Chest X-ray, AP view. Patient: 17 years old, sex F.
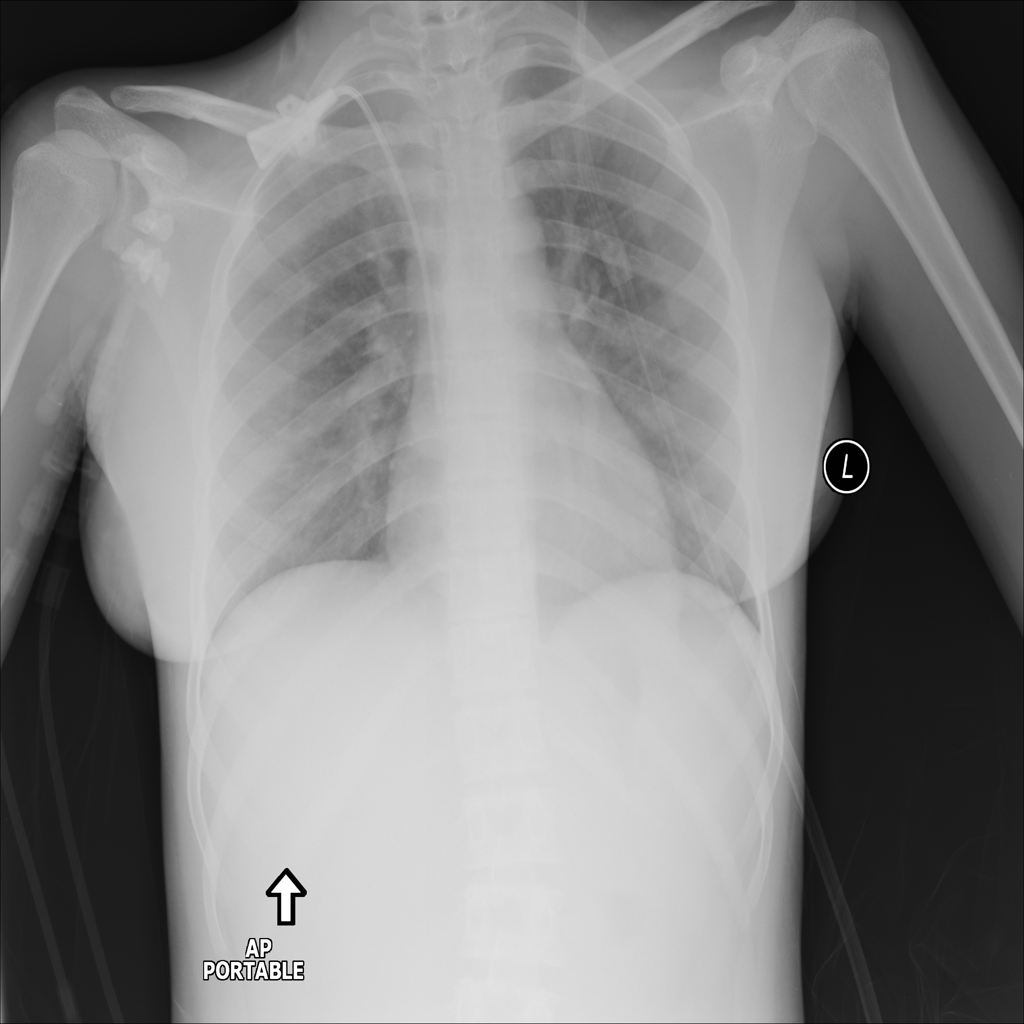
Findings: No Finding